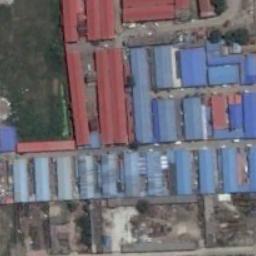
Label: industrial_area